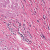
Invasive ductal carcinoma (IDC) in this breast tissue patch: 0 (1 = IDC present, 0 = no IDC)